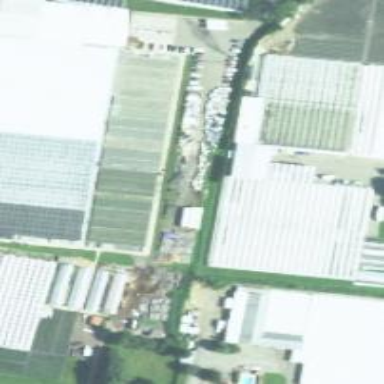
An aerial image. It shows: Greenhouse used for horticulture.